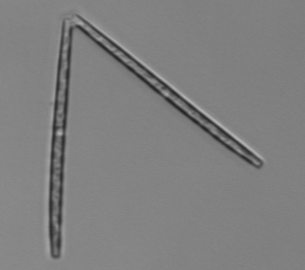
Label: Thalassionema